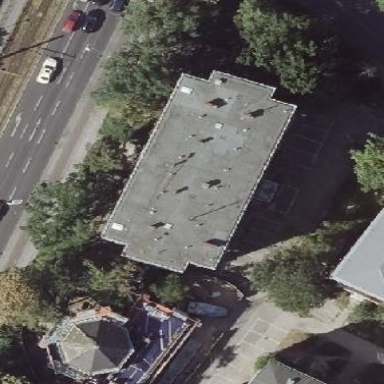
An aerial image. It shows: Civic building with flat roof.